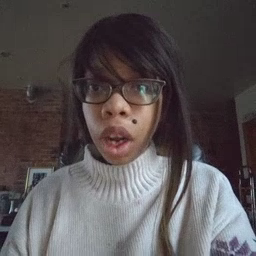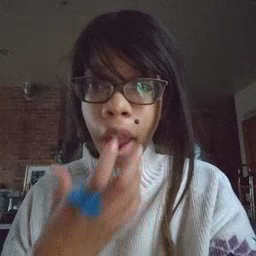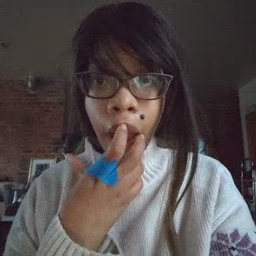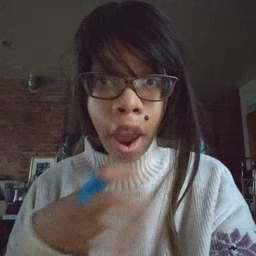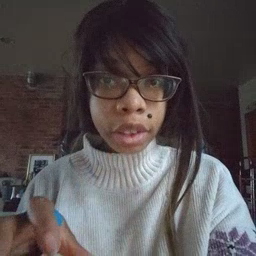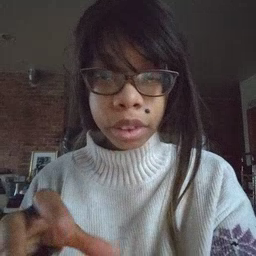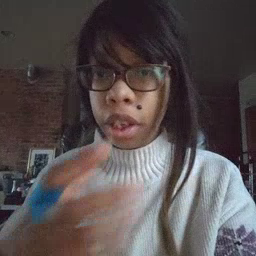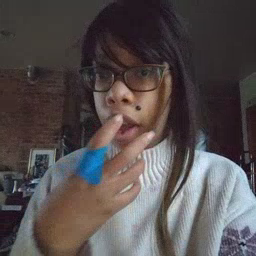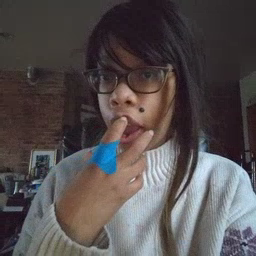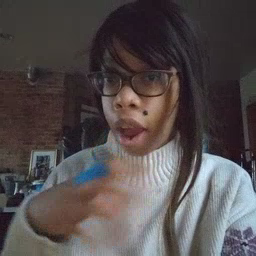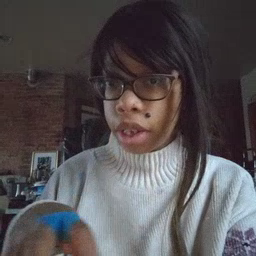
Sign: hot